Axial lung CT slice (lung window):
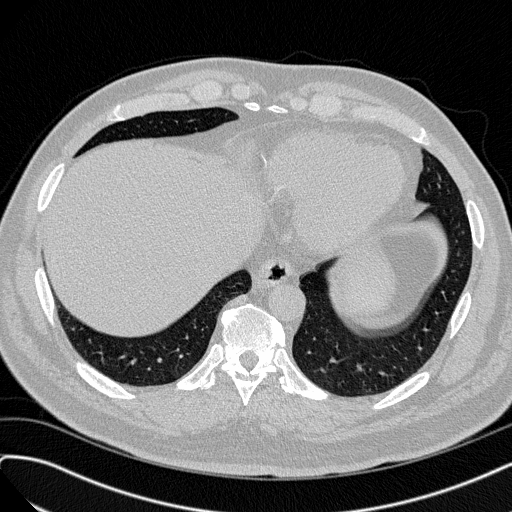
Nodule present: no